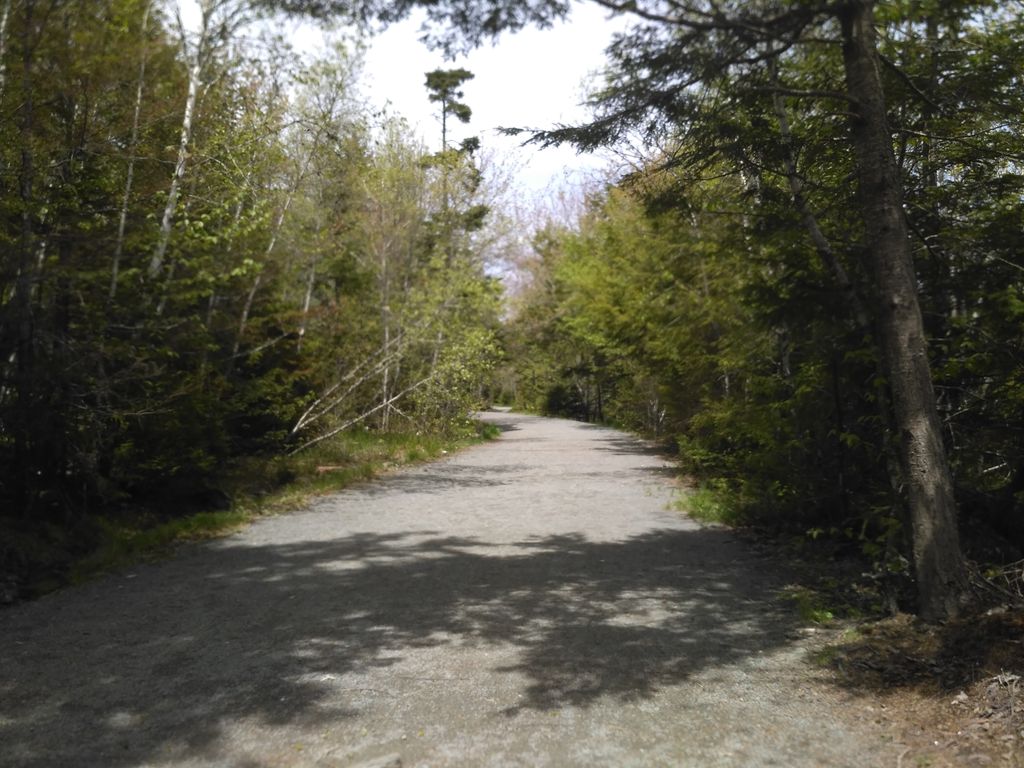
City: halifax